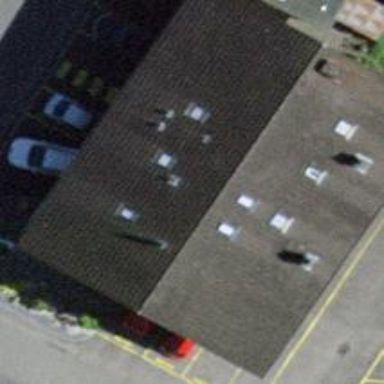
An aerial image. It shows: Car shop that provides both dealer and repair services.